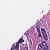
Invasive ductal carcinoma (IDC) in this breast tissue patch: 0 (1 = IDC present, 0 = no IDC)